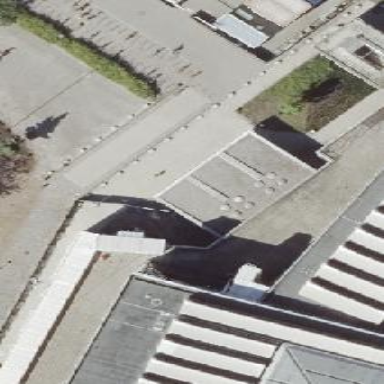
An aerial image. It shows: Building part with flat roof.